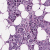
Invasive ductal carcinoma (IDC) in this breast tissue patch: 1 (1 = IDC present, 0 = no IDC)